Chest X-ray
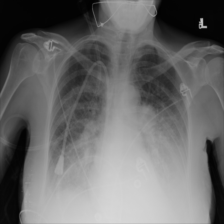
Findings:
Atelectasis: negative
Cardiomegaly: negative
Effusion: negative
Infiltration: positive
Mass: negative
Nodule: negative
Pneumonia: negative
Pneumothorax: negative
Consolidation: negative
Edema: negative
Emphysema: negative
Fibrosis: negative
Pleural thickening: negative
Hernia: negative